Question: I'm kinda new to WPF, and I'm trying to add an style to my slider,
but there are so many options that I aways get confused.
could someone make, or give me a start on how to make a slider look like this:

green = passsed, gray rest of track
And I'm trying to use it for showing while playing a song, so gray = remaining,
what's the easiest way to implement that while your dragging it skips to that part of the song.
I'm using NAudio, I got the trackbar sliding (by time remaining) while the song is playing by doing:
'''
private void dispatcherTimer_Tick(object sender, EventArgs e) {
LabelCurrentTime.Content = _musicManager.getPlayTime();
double totalseconds = _musicManager.totalSeconds();
double currentseconds = _musicManager.currentSeconds();
if (totalseconds > 0 && currentseconds > 0)
Trackbar.Value = ((((Trackbar.Width / totalseconds) * currentseconds)) / totalseconds) * 10;
}
'''
with in xaml:
'''
<Slider x:Name="Trackbar" Height="25" Canvas.Left="50" Canvas.Top="10" Width="408" Maximum="10"/>
'''
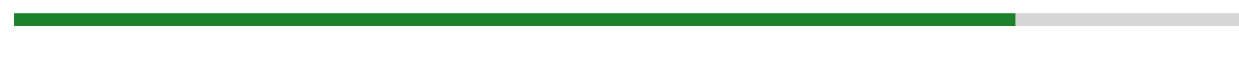
Answer: Here you go:
'''
public partial class MainWindow : Window
{
public MainWindow()
{
InitializeComponent();
}
private void Border_MouseDown(object sender, MouseButtonEventArgs e)
{
var mainborder = sender as Border;
double x = e.GetPosition(mainborder).X;
double val = 1 - (mainborder.ActualWidth - x) / mainborder.ActualWidth;
slider.Value = val * (slider.Maximum - slider.Minimum) + slider.Minimum;
}
}
public class SliderValueConverter : IMultiValueConverter
{
public object Convert(object[] values, Type targetType, object parameter, System.Globalization.CultureInfo culture)
{
double val = (double)values[0];
double min = (double)values[1];
double max = (double)values[2];
double sliderWidth = (double)values[3];
return sliderWidth * (val - min) / (max - min);
}
public object[] ConvertBack(object value, Type[] targetTypes, object parameter, System.Globalization.CultureInfo culture)
{
throw new NotImplementedException();
}
}
<Window x:Class="WpfTest.MainWindow"
xmlns="http://schemas.microsoft.com/winfx/2006/xaml/presentation"
xmlns:x="http://schemas.microsoft.com/winfx/2006/xaml"
xmlns:local="clr-namespace:WpfTest"
Title="MainWindow" Height="650" Width="825">
<Window.Resources>
<local:SliderValueConverter x:Key="sliderValueConverter"/>
</Window.Resources>
<StackPanel>
<Slider Maximum="200" Minimum="100" Name="slider">
<Slider.Template>
<ControlTemplate TargetType="{x:Type Slider}">
<Border Background="Silver" Height="30" MouseDown="Border_MouseDown">
<Border Background="Green" HorizontalAlignment="Left">
<Border.Width>
<MultiBinding Converter="{StaticResource sliderValueConverter}">
<Binding RelativeSource="{RelativeSource TemplatedParent}" Path="Value"/>
<Binding RelativeSource="{RelativeSource TemplatedParent}" Path="Minimum"/>
<Binding RelativeSource="{RelativeSource TemplatedParent}" Path="Maximum"/>
<Binding RelativeSource="{RelativeSource TemplatedParent}" Path="ActualWidth"/>
</MultiBinding>
</Border.Width>
</Border>
</Border>
</ControlTemplate>
</Slider.Template>
</Slider>
</StackPanel>
'''